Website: bh-photo
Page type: address-validator
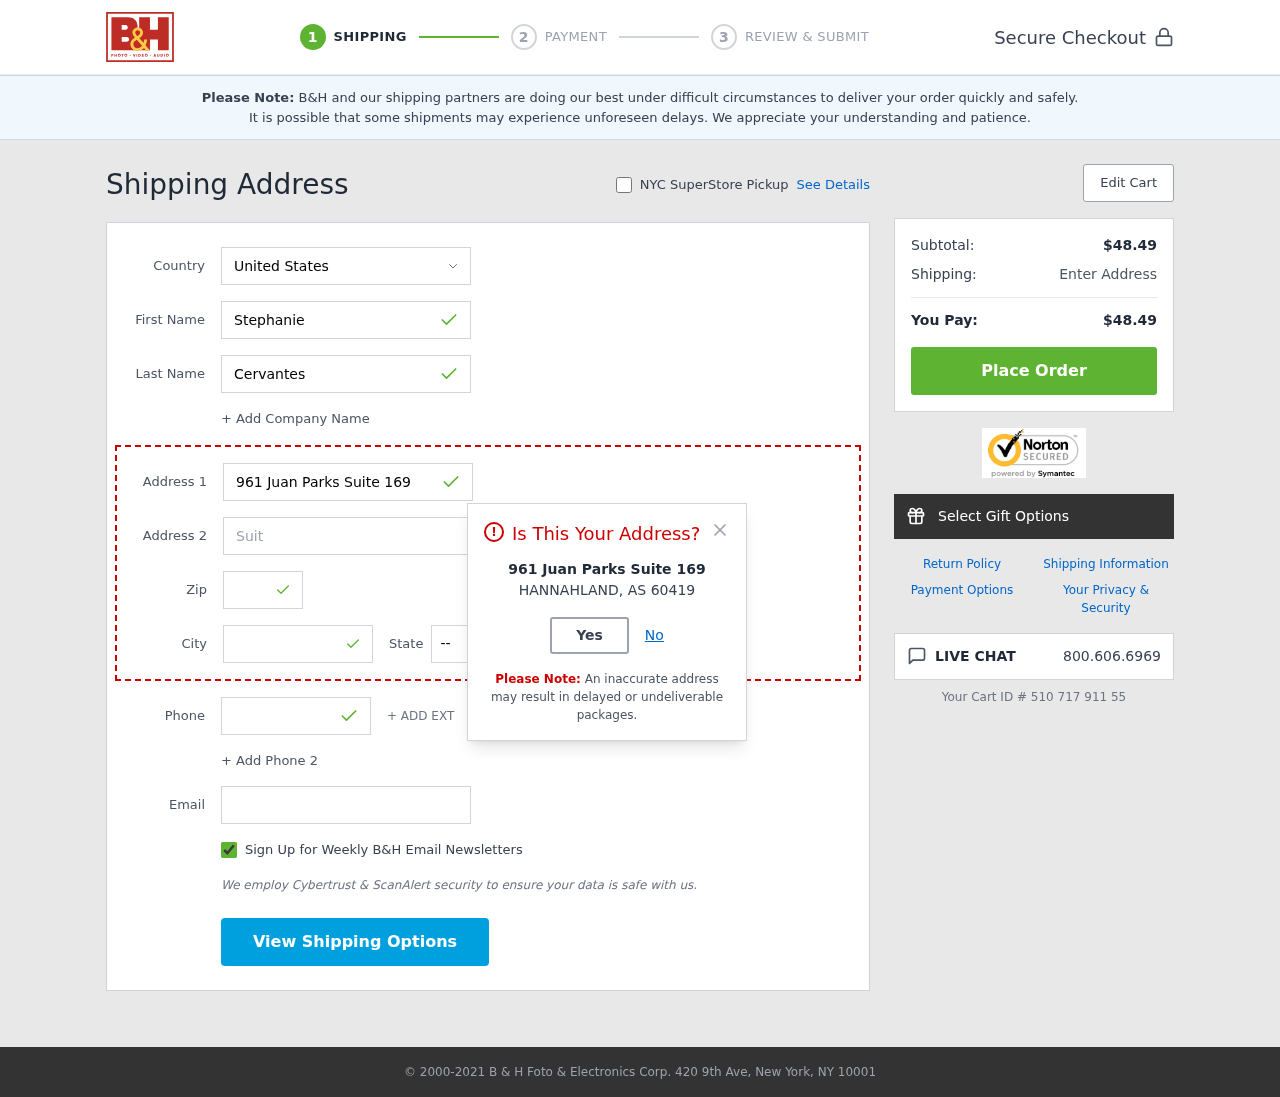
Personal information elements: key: PII_CITY
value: Hannahland
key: PII_COUNTRY
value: United States
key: PII_EMAIL
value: stephanie_cervantes@yahoo.com
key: PII_FIRSTNAME
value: Stephanie
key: PII_LASTNAME
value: Cervantes
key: PII_PHONE
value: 4685559854
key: PII_POSTCODE
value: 60419
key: PII_STATE_ABBR
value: AS
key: PII_STREET
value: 961 Juan Parks Suite 169
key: PII_STREET2
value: Suite 430
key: PII_CITY_MODAL
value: HANNAHLAND
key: PII_STATE
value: AS
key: PII_POSTCODE_FULL
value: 60419
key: PII_POSTCODE_NUMERIC
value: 60419
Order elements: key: ORDER_SUBTOTAL
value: $48.49
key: ORDER_TOTAL
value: $48.49
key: ORDER_ID
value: Your Cart ID # 510 717 911 55